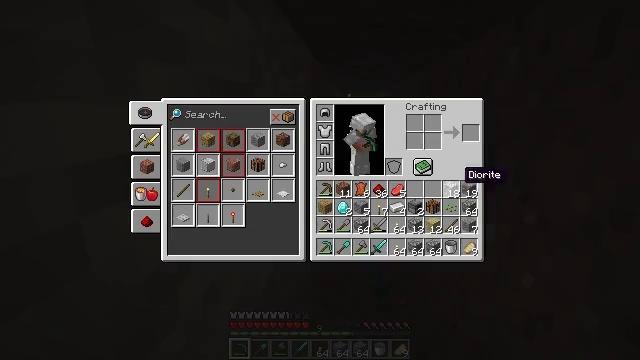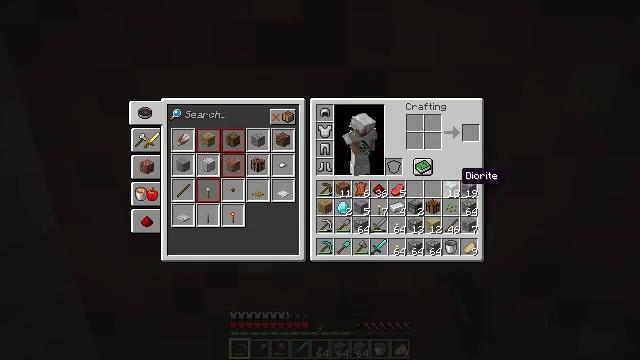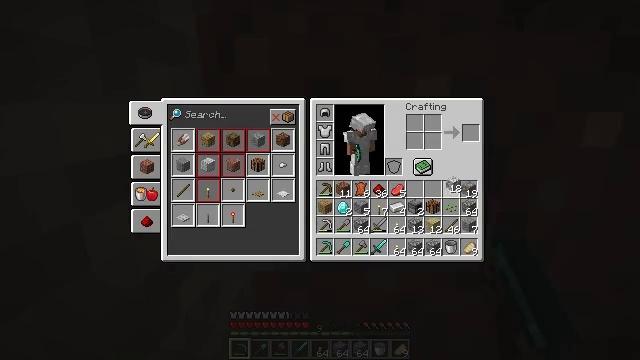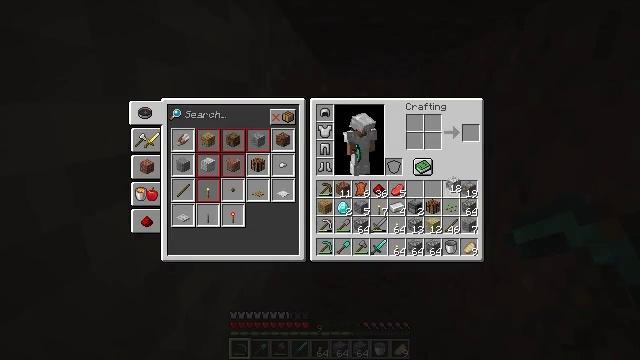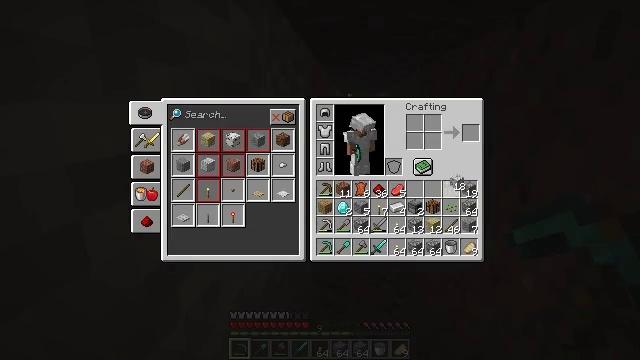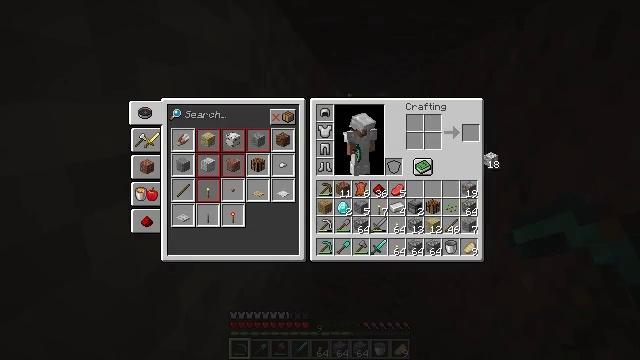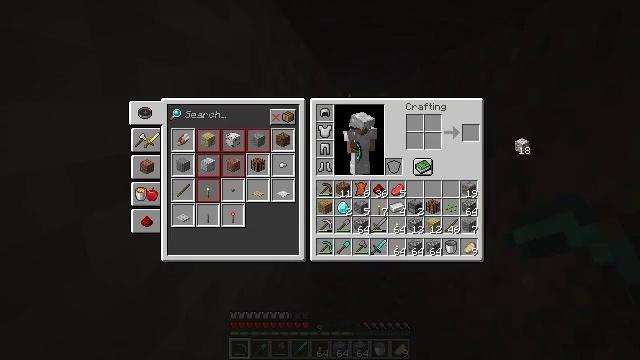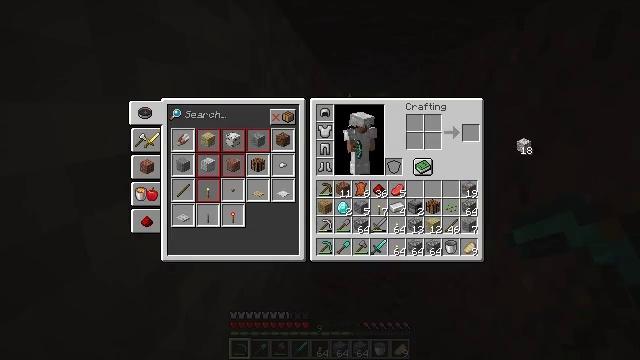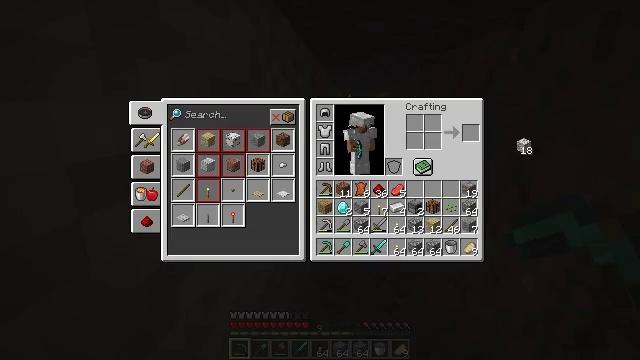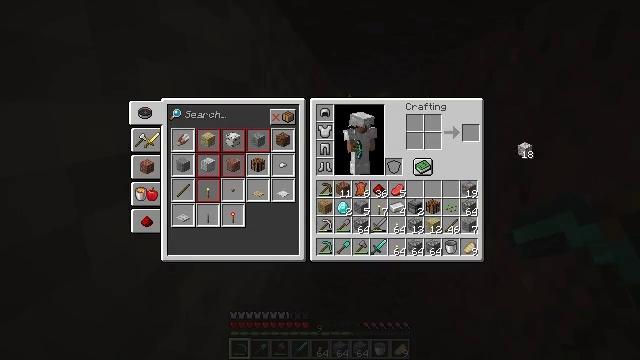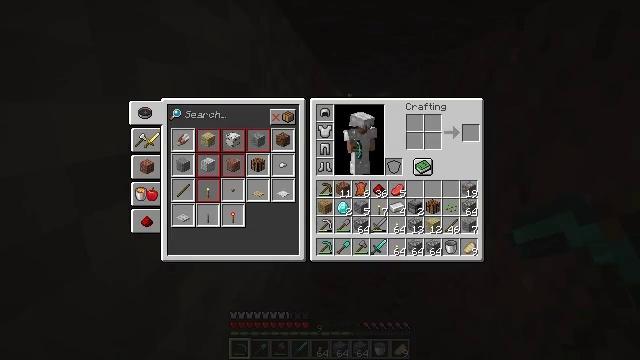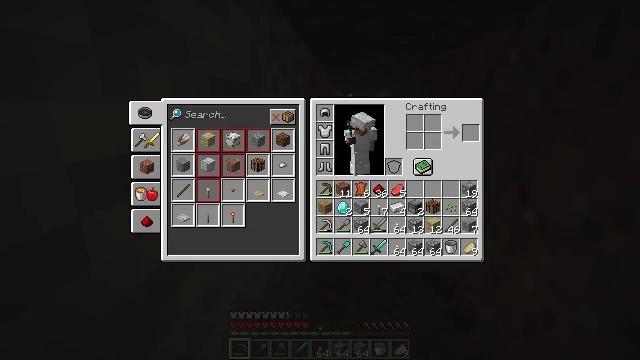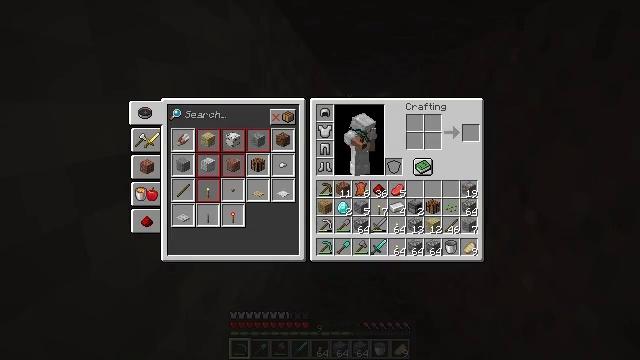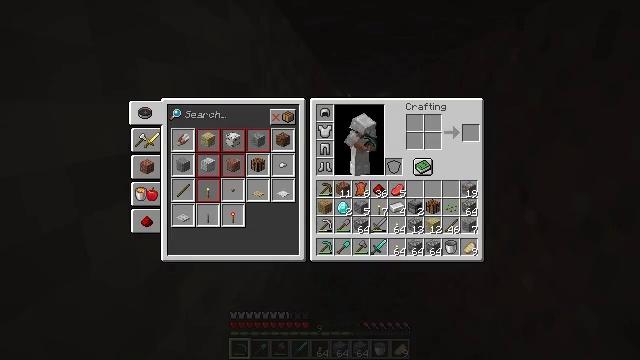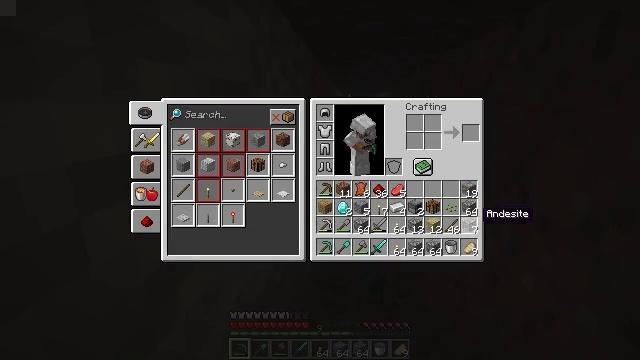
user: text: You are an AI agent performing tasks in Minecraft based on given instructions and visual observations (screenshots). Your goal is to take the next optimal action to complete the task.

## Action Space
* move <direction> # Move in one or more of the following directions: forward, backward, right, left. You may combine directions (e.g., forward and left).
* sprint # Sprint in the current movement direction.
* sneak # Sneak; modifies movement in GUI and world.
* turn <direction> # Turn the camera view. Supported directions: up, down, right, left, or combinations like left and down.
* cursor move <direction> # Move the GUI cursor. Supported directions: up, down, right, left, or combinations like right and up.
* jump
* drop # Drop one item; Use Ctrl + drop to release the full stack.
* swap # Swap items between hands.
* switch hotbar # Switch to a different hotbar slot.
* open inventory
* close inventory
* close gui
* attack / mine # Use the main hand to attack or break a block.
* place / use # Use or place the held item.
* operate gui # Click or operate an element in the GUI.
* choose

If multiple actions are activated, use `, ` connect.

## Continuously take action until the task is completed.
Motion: motion action
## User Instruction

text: Drop a diorite block.
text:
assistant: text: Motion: open gui
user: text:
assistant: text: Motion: operate gui
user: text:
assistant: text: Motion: operate gui
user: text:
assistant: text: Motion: operate gui
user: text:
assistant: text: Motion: cursor move right and up
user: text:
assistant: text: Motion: cursor move right and up
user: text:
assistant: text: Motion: operate gui
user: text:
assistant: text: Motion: operate gui
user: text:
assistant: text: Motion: operate gui
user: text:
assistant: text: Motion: cursor move left and down
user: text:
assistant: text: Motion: cursor move left and down
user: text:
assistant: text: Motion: cursor move left and down
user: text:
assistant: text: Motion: cursor move down
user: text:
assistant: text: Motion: cursor move down
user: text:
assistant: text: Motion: no_op